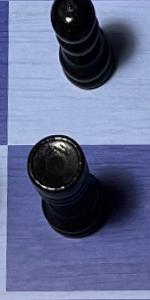
Label: Rook_Black